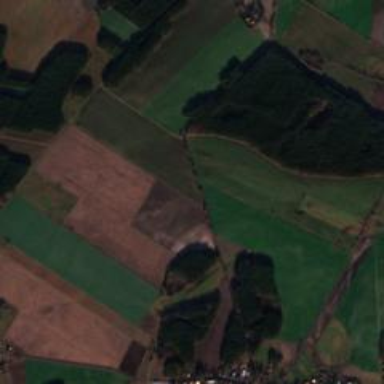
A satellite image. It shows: View of farmland.